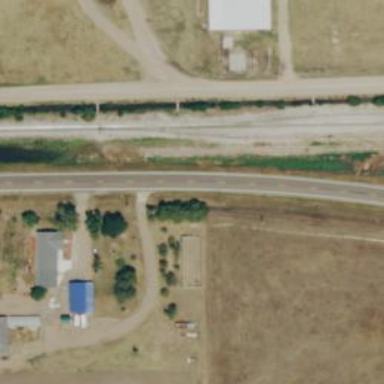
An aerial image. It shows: Railway siding for service.